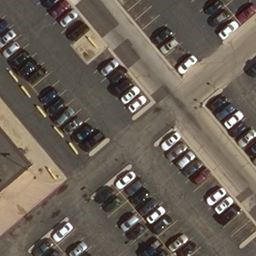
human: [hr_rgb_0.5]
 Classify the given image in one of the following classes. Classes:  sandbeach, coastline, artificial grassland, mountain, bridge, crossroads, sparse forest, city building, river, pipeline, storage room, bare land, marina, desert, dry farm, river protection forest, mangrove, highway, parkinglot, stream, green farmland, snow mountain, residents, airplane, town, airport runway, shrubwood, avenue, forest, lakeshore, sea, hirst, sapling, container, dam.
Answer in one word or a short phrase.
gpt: parkinglot